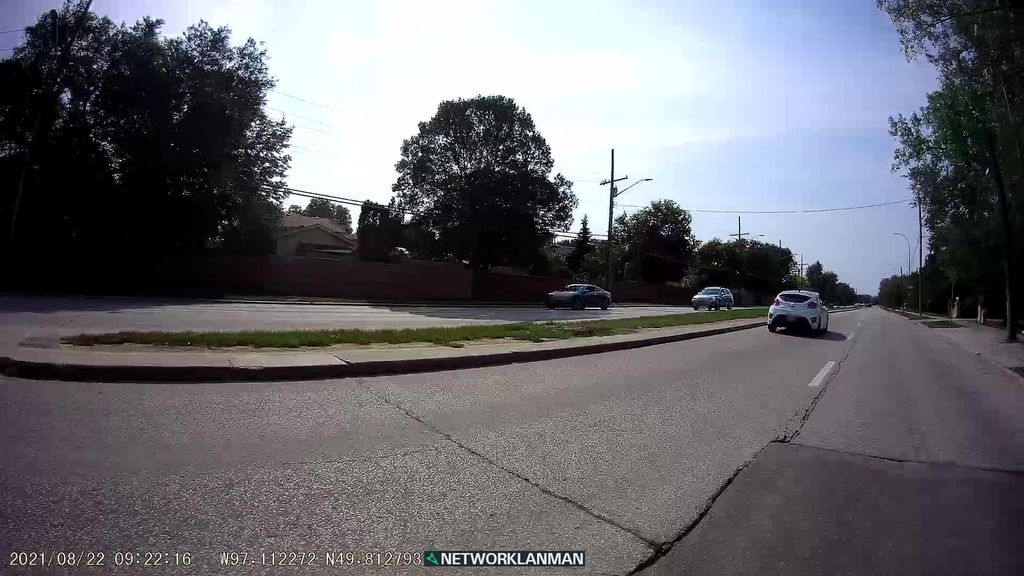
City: winnipeg